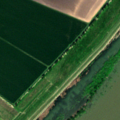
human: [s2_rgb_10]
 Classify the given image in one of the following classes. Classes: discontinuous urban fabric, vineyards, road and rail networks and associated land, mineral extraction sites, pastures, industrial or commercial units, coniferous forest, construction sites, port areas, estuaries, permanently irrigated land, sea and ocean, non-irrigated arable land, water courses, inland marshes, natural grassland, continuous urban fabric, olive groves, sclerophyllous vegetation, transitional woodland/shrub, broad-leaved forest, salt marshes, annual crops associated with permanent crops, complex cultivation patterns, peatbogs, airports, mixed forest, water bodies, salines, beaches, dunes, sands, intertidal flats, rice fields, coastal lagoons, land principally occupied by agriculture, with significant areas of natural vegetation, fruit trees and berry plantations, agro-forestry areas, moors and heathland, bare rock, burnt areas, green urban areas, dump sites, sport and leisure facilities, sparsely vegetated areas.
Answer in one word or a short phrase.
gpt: non-irrigated arable land, pastures, broad-leaved forest, transitional woodland/shrub, inland marshes, water courses